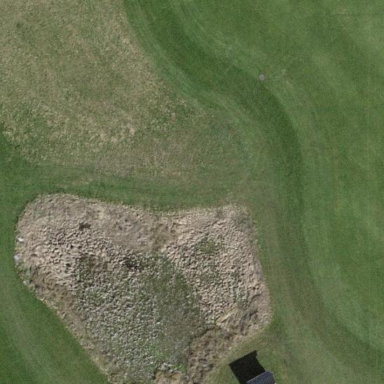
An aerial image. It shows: Water hazard on golf course. The hazard is natural water feature.